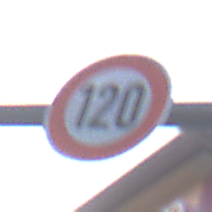
Verkehrszeichen: Geschwindigkeit120
Umgebung: Outdoor, Urban
Tageszeit: SunriseSunset
Wetter: Clear
Licht: Natural
Jahreszeit: NotSpecified
Kontrast: LowContrast